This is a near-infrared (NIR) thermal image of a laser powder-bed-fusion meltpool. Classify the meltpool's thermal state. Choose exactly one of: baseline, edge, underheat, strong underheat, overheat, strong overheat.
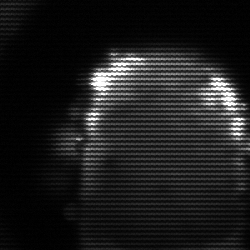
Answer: baseline